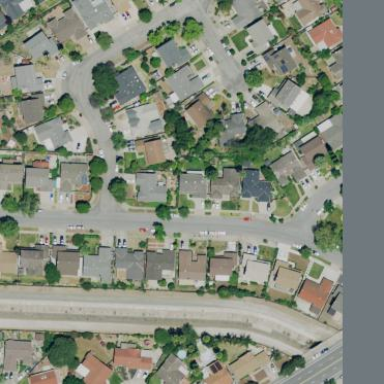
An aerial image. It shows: Paved sidewalk that serves as footway.